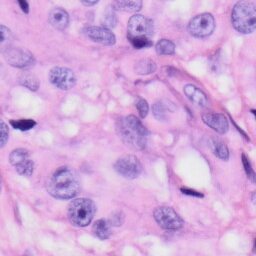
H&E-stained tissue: Skin